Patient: sex M, age 55
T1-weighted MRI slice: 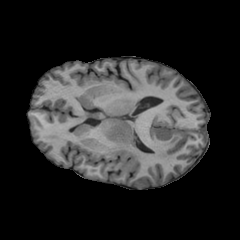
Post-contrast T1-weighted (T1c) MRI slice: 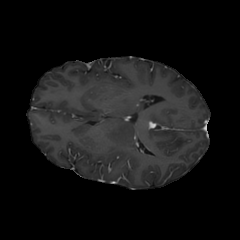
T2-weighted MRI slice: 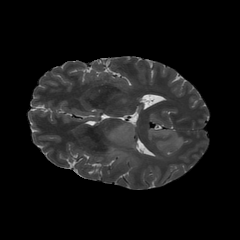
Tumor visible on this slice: yes
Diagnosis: Astrocytoma, IDH-wildtype
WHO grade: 2